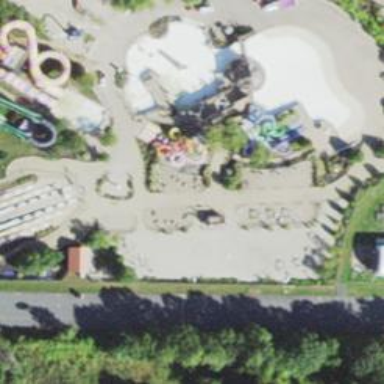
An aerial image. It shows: Water slide attraction.